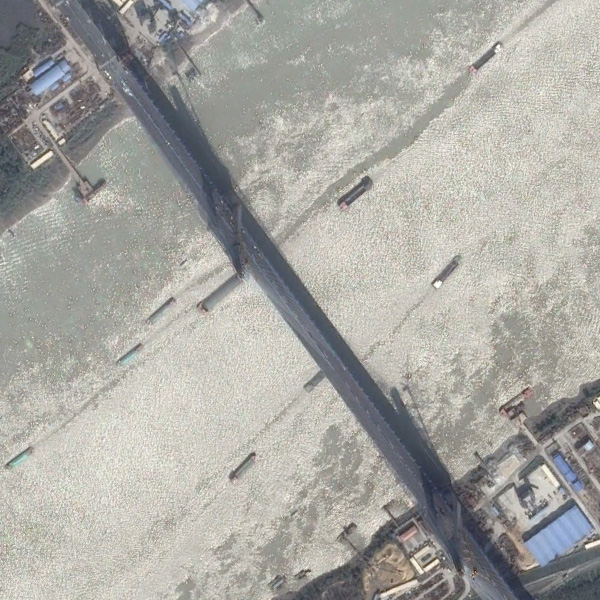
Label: Bridge